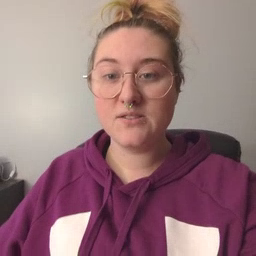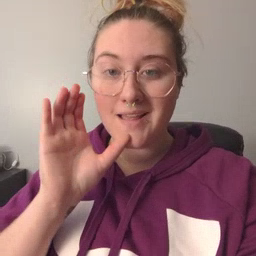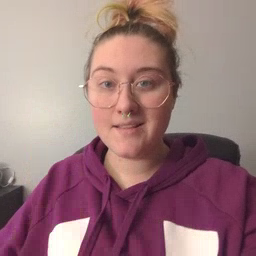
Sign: drink